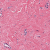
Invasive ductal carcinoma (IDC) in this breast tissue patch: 0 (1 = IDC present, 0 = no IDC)